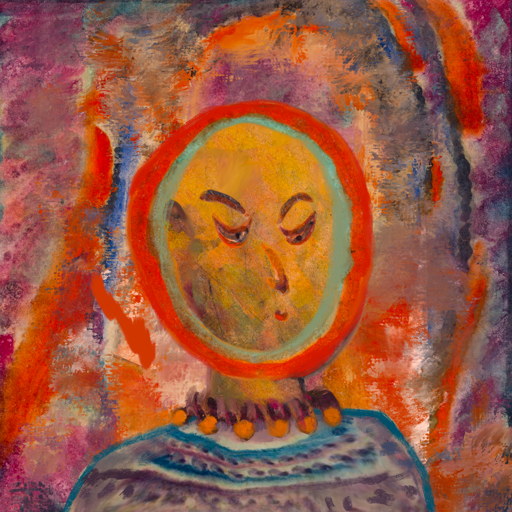
Background: Experience, Head And Neck Side: Gypsy_Mother, Face Side: Hypocrite, Bust: HillGirl, Hair Side: Sisters, Head Accessory: Blank, Second Necklace: Blank, Necklace: Doll, Baby: Blank